Question: I need to use jquery ui tabs library but only in one add form. So i used 'hook_form_alter()' to enable tabs and add my js:
'''
drupal_add_library('system', 'ui.tabs');
drupal_add_js(drupal_get_path('theme', 'rating') .'/js/newad.js', 'file');
'''
Library and script was correctly added into page head
and it is correctly available by this url but something wrong with it and it's not working:

Wy Chrome is failed to load it?
contents of newad.js:
'''
(function ($) {
$(function() {
$( ".select-format-ads" ).tabs();
});
})(jQuery);
'''
UPD: if i add 'alert('test');' in begining nothing happens in Chrome, but works fine in Safari.
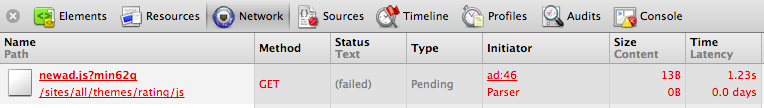
Answer: I was resolve that. Problem causes by AdBlock extension of GoogleChrome because of term "ad" in js filename.
Answer was found <URL>
So i just rename thet file an all seems work fine now.